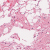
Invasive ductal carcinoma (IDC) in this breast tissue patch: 0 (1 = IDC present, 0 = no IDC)